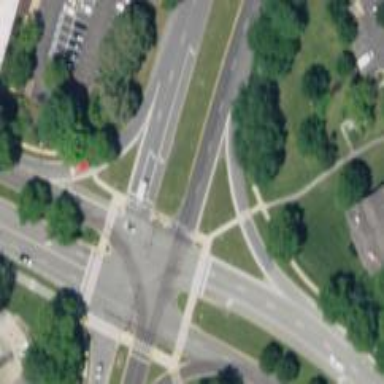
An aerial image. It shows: Unmarked road crossing.